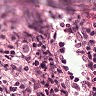
Metastatic tissue present: yes